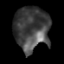
Tissue: lung
Cell type: Epithelial cells
Senescence score: 0.2416
Nuclear area (px): 1496
Mean DAPI intensity: 67.46